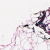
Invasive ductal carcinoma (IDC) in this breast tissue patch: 0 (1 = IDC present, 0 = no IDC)